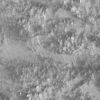
Atmospheric dust classification: not_dusty